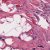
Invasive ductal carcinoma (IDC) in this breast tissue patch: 1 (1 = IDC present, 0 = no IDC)